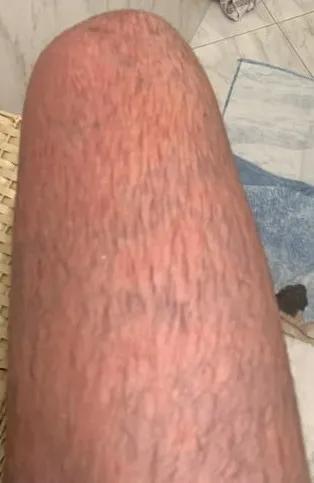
Appearance of erythromelalgia in thigh.
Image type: medical_photograph (skin_photograph)